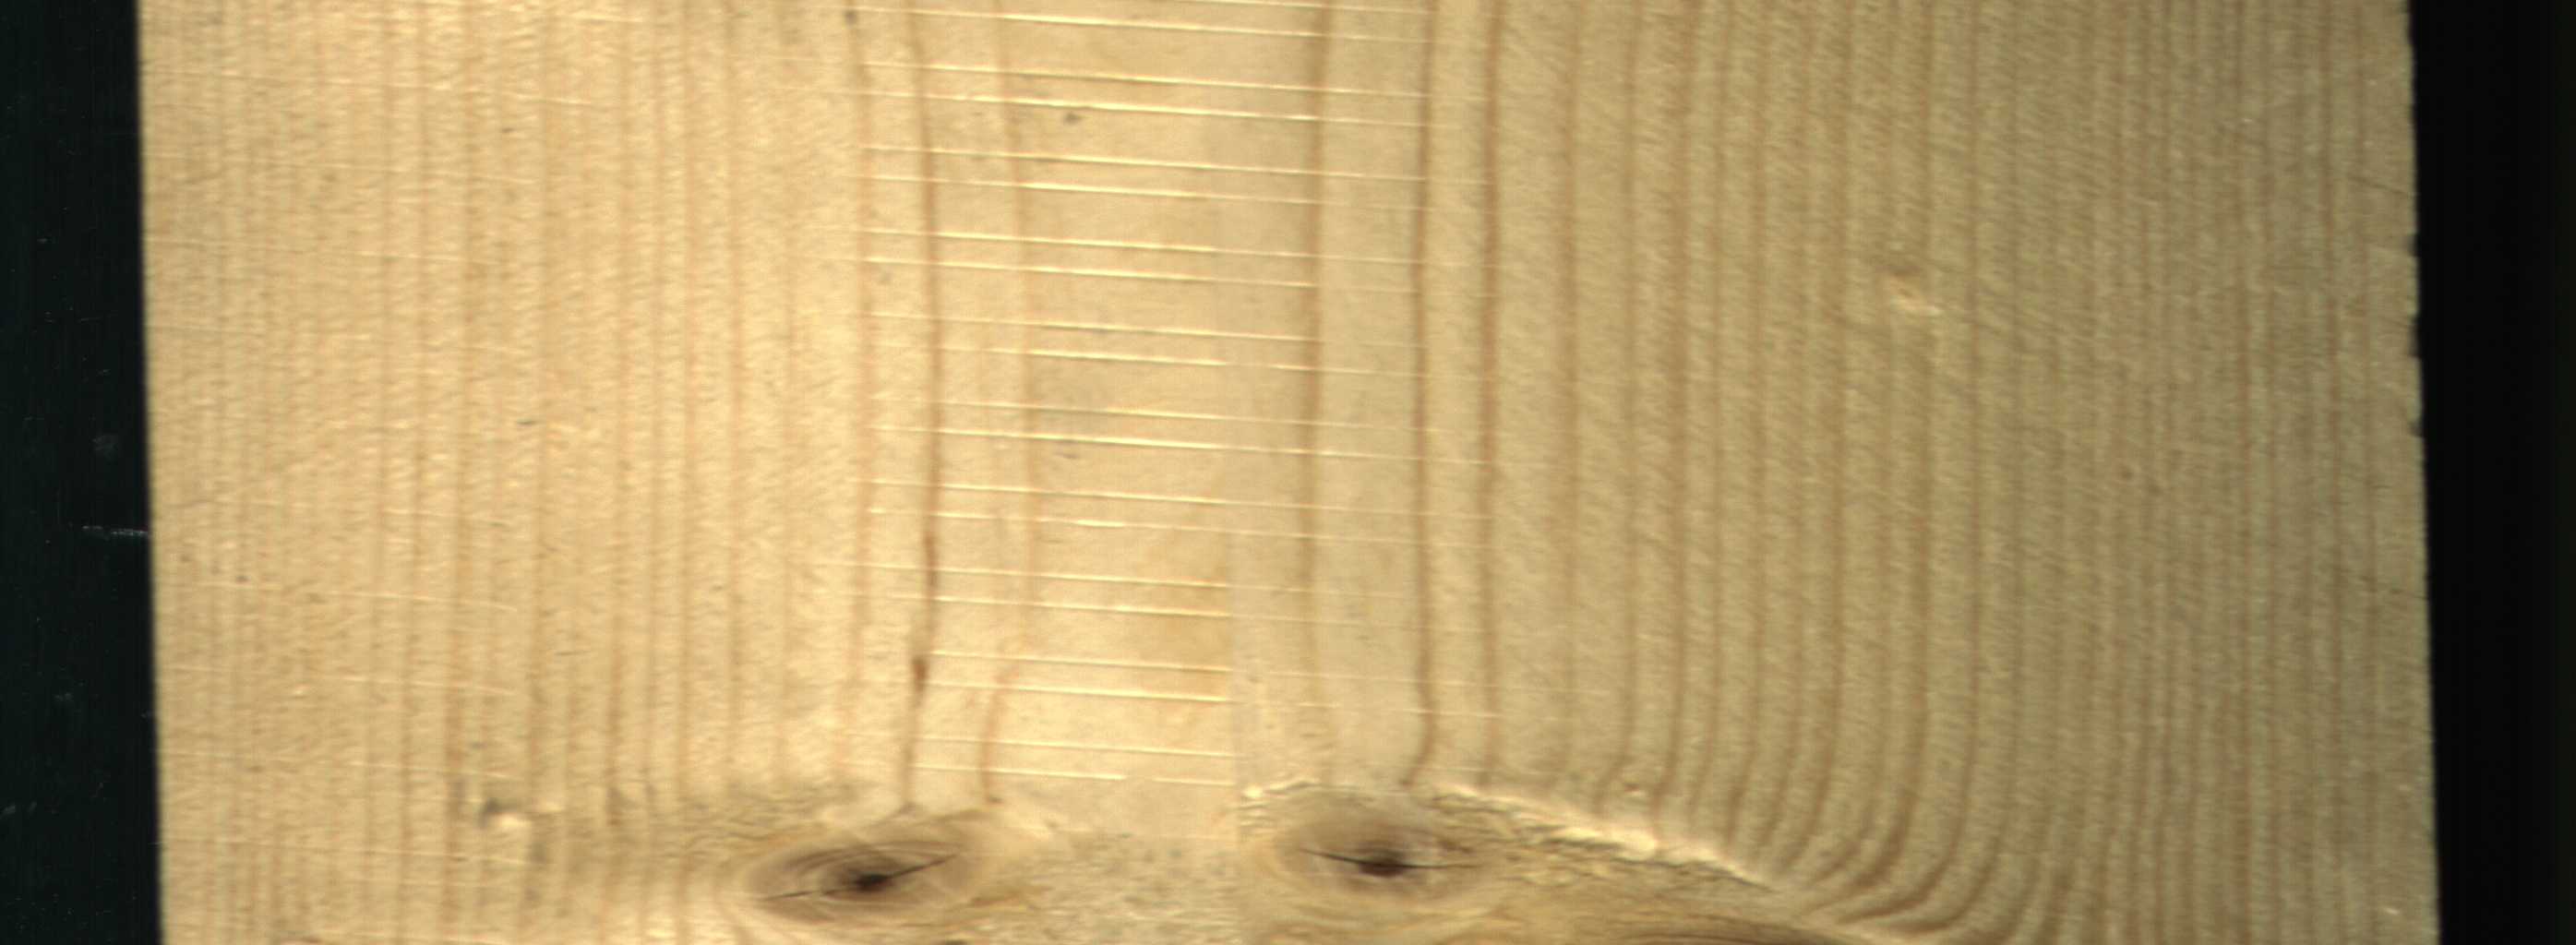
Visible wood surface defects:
knot_with_crack
knot_with_crack